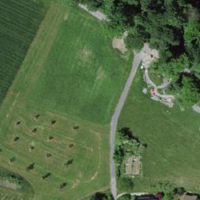
EUNIS habitat code: 25
Species observed at this site:
Galium mollugo
Medicago lupulina
Ranunculus acris
Plantago lanceolata
Knautia arvensis
Trifolium pratense